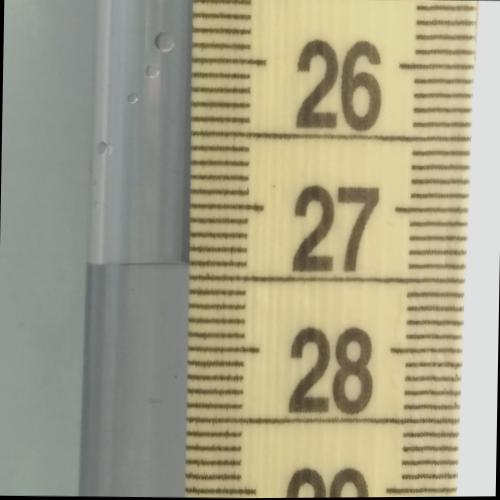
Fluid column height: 27.4 cm